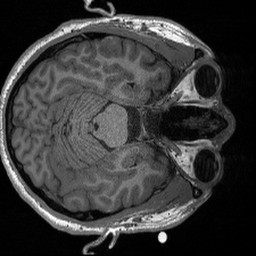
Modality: T1w
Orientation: axial
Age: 25
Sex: male